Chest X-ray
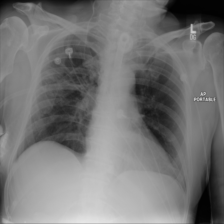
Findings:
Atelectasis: positive
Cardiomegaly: negative
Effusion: negative
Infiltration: positive
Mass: negative
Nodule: negative
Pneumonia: negative
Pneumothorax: negative
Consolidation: negative
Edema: negative
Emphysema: negative
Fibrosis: negative
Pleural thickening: negative
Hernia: negative